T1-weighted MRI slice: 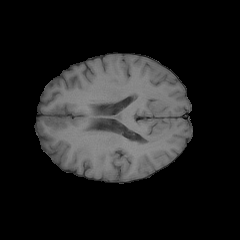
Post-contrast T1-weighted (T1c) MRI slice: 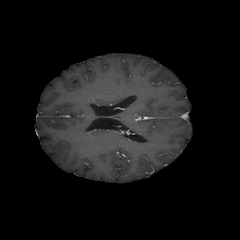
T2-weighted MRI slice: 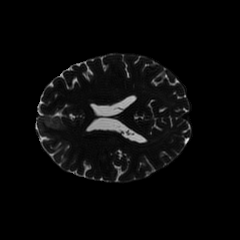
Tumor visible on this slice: yes